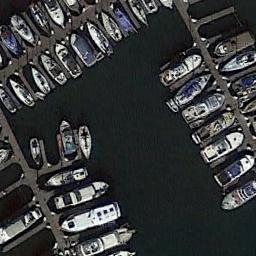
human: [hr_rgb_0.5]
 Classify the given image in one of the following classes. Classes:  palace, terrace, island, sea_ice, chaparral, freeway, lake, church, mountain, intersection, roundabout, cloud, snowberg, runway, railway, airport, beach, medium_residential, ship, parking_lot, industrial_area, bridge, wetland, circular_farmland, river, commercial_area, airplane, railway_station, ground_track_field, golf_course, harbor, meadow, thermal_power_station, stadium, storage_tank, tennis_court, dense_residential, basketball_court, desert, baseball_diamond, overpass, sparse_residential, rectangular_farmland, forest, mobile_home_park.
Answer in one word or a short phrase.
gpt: harbor